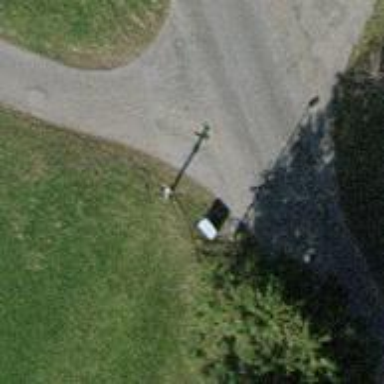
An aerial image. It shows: Guidepost providing information.